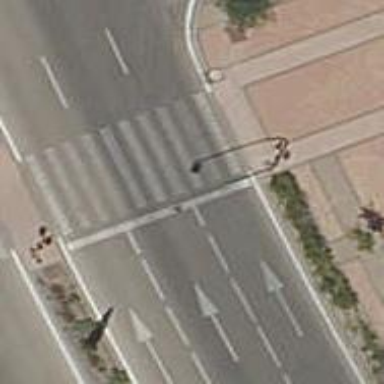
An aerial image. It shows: Crossing with traffic signals.